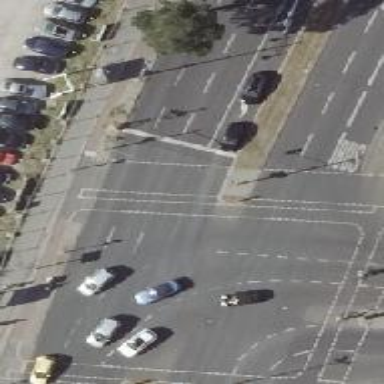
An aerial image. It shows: Road with traffic signals.